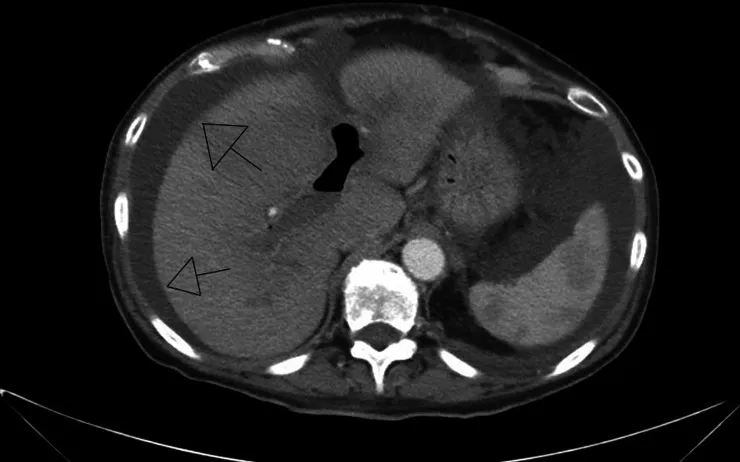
Liver abscess seen in an abdominal CT scan.
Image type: radiology (ct)